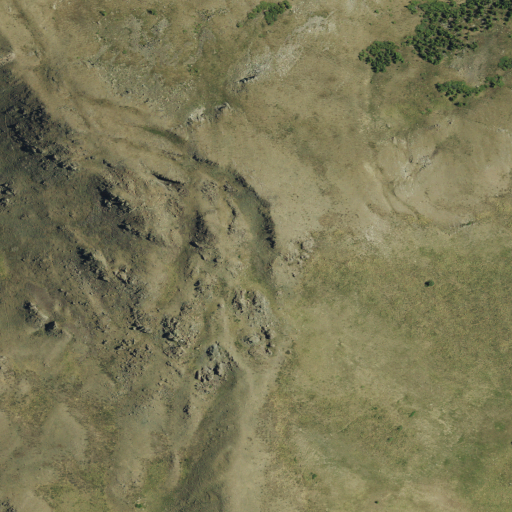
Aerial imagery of mountain in New Mexico named Lew Wallace Peak containing grassland and evergreen forest